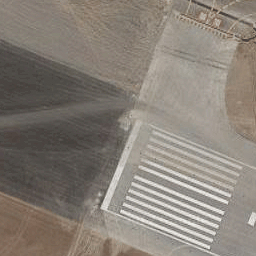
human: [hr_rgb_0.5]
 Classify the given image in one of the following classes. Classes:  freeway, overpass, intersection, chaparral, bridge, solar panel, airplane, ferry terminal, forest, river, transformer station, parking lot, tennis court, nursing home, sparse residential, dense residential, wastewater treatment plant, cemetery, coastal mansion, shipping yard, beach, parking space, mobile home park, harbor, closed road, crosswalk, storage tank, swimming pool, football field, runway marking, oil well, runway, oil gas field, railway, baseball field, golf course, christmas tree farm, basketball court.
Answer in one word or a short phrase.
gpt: runway